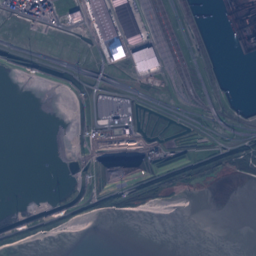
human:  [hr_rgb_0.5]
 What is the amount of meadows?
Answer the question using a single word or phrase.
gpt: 6

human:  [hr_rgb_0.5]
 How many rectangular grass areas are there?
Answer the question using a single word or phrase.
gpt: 5

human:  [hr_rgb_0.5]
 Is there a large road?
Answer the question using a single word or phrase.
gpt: no

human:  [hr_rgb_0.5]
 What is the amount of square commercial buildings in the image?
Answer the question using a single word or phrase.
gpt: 0

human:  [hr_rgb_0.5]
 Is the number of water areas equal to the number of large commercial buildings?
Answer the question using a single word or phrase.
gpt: no

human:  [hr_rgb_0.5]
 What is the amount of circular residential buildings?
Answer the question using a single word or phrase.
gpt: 2

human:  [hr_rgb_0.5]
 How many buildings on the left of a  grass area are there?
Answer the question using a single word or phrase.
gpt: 60

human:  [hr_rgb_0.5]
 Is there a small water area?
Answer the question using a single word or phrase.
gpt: yes

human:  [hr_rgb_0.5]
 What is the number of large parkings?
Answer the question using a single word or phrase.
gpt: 2

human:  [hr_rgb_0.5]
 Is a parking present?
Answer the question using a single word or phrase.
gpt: yes

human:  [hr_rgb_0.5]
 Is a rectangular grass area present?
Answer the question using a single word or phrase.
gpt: yes

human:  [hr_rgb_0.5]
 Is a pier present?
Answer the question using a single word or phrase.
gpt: yes

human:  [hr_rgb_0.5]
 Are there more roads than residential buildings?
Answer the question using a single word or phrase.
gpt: yes

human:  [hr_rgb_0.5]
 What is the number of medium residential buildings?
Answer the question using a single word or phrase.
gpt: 0

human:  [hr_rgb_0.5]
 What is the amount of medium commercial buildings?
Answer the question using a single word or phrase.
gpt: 0

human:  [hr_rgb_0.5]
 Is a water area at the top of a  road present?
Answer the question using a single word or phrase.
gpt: yes

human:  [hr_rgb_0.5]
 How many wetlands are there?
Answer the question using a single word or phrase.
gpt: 4

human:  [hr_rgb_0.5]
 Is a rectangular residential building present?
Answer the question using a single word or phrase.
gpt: yes

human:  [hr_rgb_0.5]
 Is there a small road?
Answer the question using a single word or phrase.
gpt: yes

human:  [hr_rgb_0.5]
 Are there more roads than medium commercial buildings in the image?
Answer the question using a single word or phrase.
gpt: yes

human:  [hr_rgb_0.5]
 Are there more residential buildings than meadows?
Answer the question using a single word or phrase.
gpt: yes

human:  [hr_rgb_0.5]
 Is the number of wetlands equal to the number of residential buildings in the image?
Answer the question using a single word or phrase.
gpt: no

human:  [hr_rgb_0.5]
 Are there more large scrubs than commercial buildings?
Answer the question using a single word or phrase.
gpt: no

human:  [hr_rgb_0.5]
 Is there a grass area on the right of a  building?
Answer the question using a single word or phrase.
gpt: yes

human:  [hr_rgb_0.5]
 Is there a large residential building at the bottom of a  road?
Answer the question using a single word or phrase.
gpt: yes

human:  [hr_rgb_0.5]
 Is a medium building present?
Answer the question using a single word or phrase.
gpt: yes

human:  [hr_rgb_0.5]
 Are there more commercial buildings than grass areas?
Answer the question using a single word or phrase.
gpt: no

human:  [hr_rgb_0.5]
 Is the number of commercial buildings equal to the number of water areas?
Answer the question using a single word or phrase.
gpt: no

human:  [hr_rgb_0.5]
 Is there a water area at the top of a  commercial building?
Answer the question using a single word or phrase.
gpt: yes

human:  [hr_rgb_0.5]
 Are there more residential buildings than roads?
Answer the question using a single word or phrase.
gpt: no

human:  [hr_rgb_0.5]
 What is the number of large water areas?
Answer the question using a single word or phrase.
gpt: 7

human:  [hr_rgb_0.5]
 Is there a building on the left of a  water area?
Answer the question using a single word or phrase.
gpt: yes

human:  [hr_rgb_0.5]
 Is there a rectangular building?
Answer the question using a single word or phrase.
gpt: yes

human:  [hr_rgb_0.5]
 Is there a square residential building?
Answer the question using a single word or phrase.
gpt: yes

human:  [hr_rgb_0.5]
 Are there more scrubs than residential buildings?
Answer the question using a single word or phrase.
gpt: no

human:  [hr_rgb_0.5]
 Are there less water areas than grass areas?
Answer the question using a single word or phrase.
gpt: yes